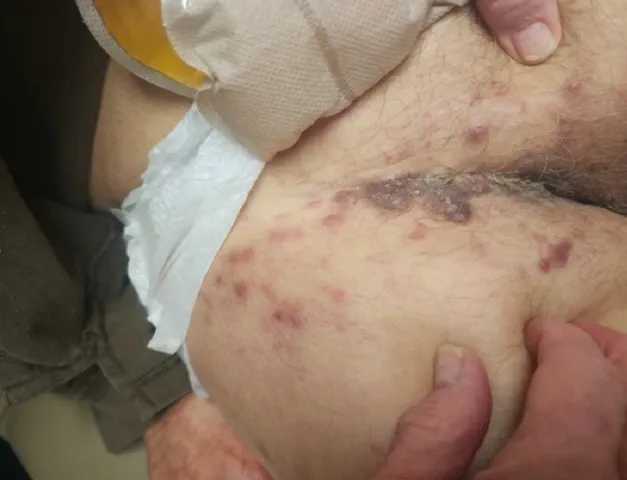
Right inguinal fold with firm papulonodules, several of which form confluent, hyperpigmented to violaceous plaques.
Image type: medical_photograph (skin_photograph)